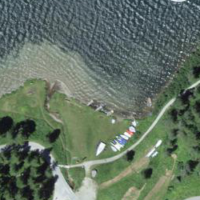
EUNIS habitat code: 14
Species observed at this site:
Dactylorhiza majalis
Alnus alnobetula